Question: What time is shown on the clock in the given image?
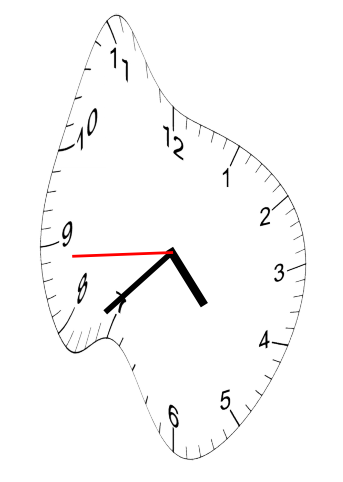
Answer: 04:37:44